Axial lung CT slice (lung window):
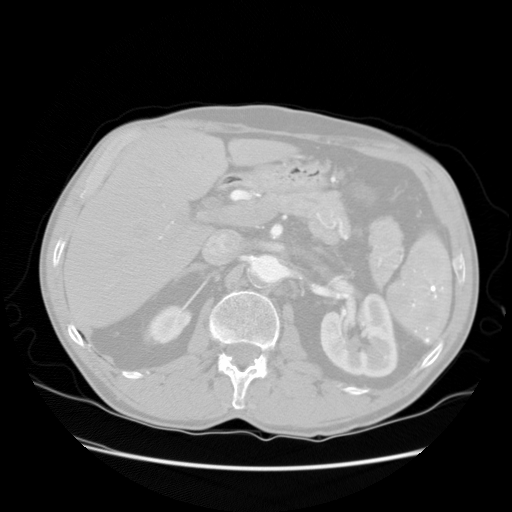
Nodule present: no